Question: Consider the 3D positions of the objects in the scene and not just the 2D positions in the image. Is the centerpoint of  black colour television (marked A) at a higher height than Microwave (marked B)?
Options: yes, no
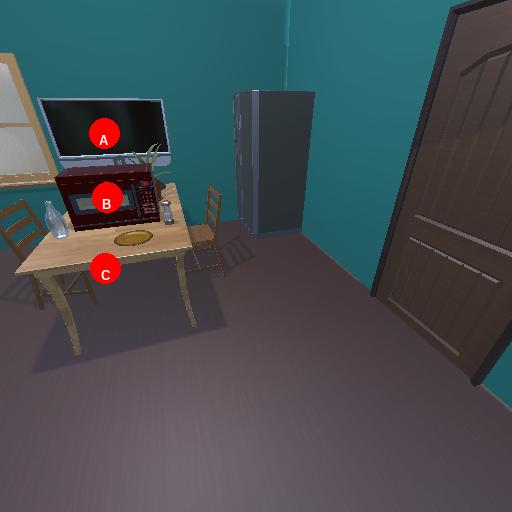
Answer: yes